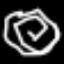
Label: octagon